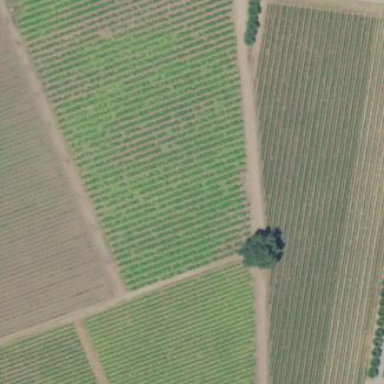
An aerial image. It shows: Vineyard where grapes are grown.